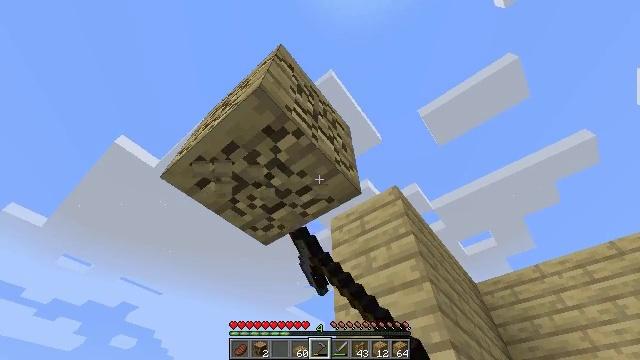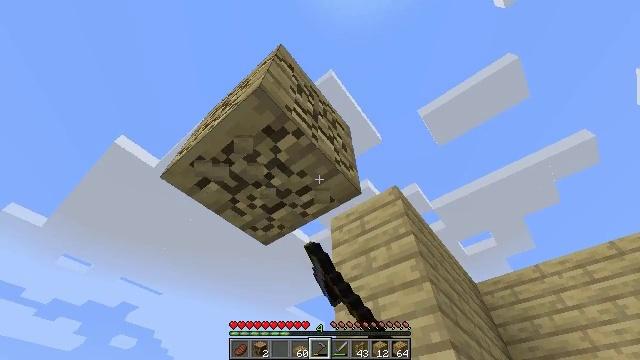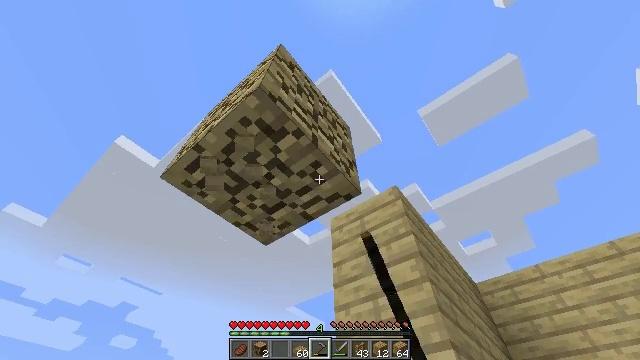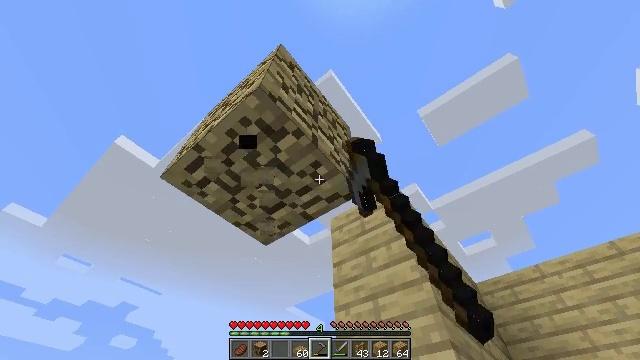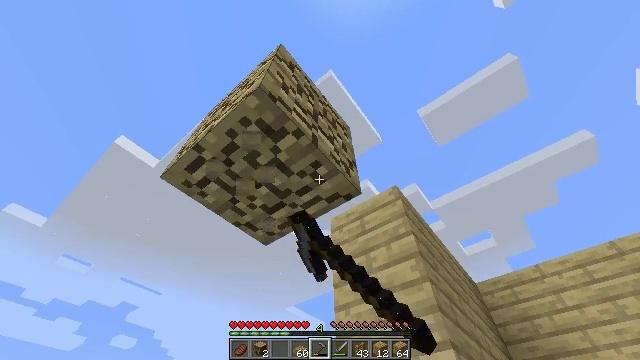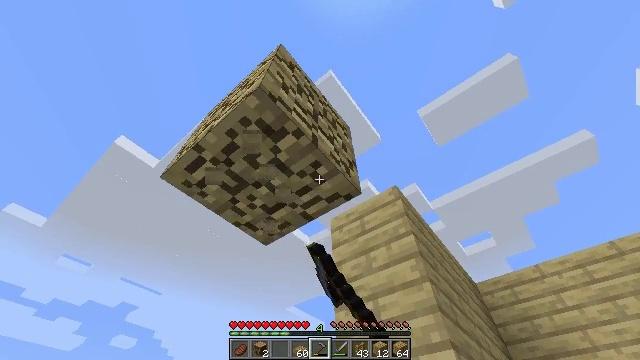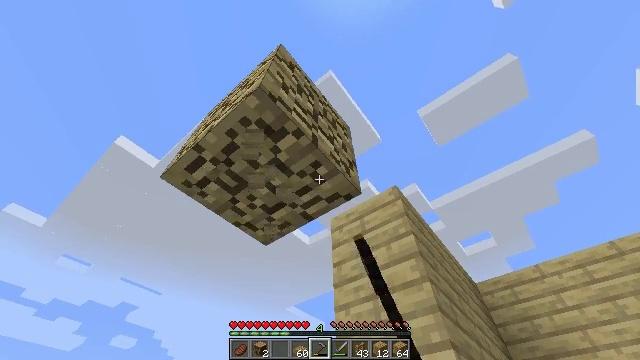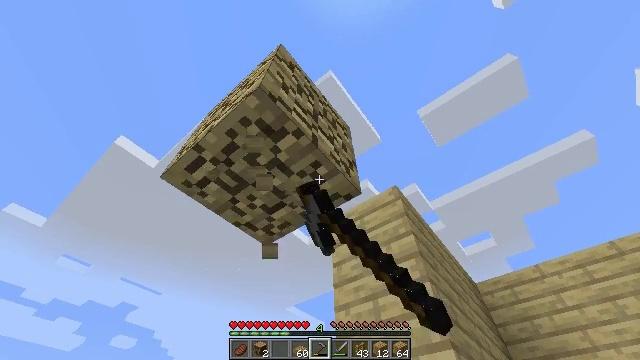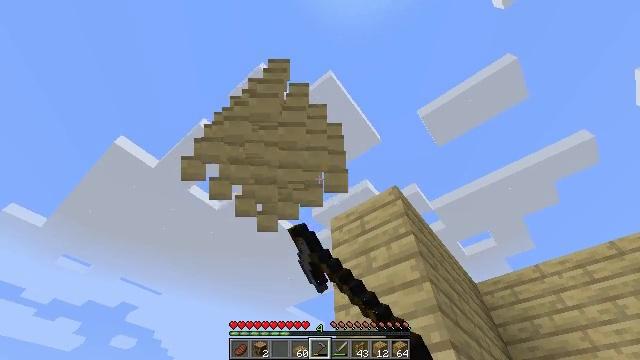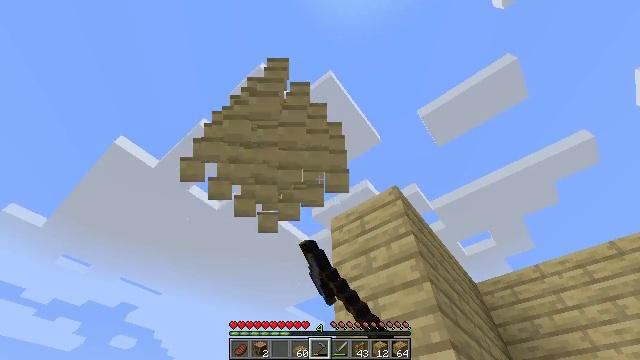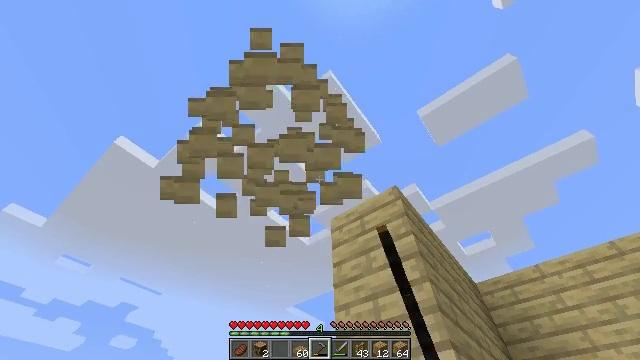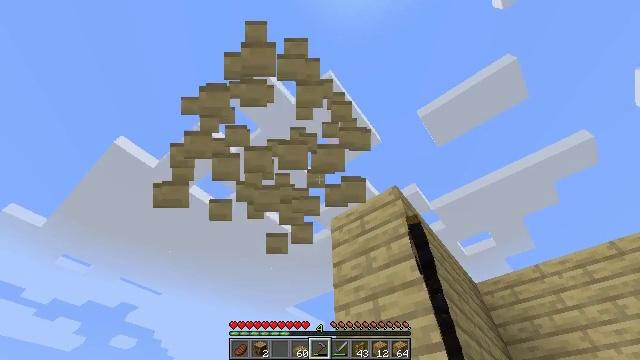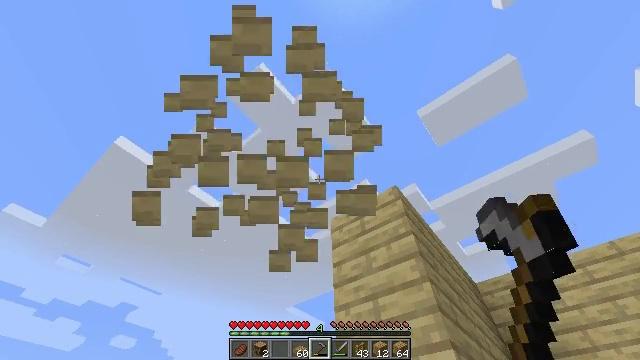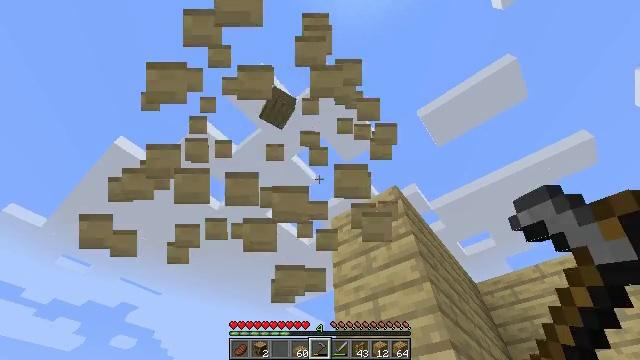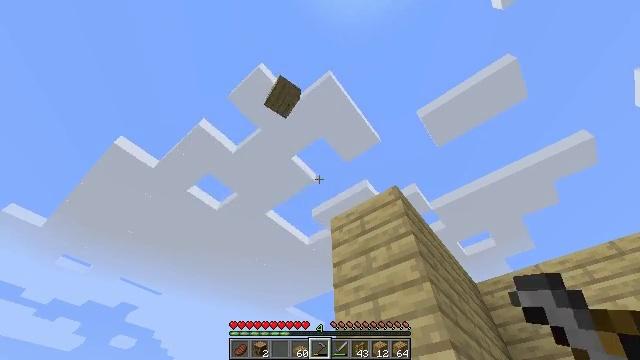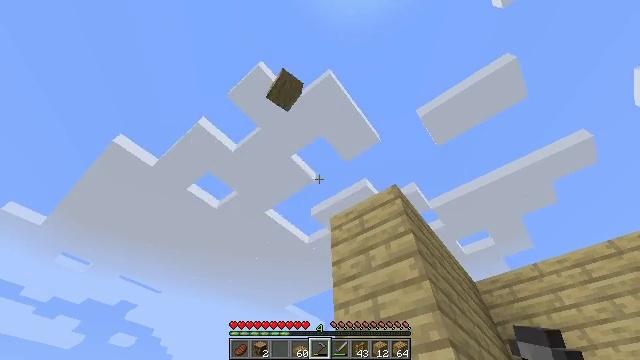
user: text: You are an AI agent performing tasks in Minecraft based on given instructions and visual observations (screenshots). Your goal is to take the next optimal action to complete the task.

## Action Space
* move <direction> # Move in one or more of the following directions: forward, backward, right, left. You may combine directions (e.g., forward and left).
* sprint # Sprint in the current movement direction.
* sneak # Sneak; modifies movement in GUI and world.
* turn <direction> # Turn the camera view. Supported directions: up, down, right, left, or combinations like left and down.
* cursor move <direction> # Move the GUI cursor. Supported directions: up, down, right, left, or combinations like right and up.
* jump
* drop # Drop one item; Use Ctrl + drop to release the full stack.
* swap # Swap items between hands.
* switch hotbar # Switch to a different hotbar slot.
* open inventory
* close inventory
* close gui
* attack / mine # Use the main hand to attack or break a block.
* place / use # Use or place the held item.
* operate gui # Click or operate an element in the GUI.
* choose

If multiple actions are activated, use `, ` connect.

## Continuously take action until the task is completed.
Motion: motion action
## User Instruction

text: Break the existing birch planks.
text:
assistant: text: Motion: attack / mine
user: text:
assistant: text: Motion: attack / mine
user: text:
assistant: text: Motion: attack / mine
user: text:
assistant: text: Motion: attack / mine
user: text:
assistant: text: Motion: attack / mine
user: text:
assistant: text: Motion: attack / mine
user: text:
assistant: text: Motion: attack / mine
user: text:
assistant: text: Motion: attack / mine
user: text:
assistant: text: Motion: attack / mine
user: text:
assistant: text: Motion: attack / mine
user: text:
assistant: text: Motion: attack / mine
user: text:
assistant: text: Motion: attack / mine
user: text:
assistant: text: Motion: attack / mine
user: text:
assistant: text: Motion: attack / mine
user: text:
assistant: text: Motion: attack / mine
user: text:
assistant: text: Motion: turn right and down, attack / mine
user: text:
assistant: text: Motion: turn right and down, attack / mine
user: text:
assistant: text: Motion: turn right and down, attack / mine
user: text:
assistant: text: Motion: turn right and down, attack / mine
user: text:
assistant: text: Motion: attack / mine
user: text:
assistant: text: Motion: turn right and down, attack / mine
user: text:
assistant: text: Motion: attack / mine
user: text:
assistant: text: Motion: attack / mine
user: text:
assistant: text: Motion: attack / mine
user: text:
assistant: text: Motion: attack / mine
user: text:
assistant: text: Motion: attack / mine
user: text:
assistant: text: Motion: attack / mine
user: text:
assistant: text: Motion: attack / mine
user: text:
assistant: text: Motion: attack / mine
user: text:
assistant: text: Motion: attack / mine